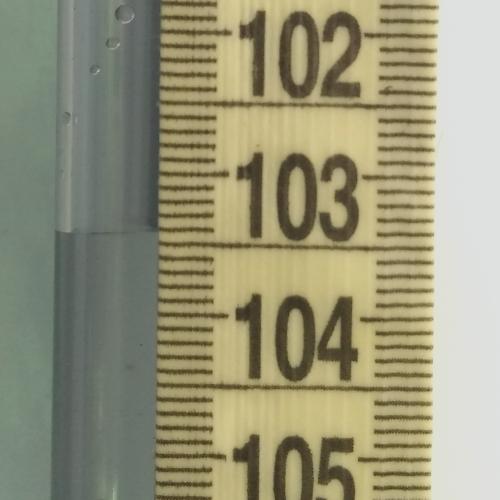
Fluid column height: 103.4 cm